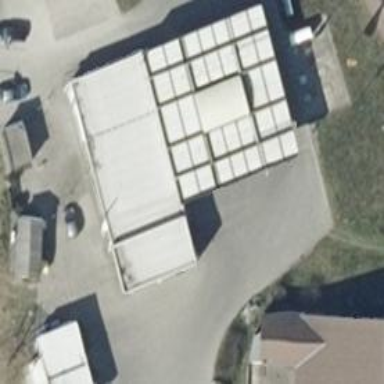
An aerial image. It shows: Fuel station offering Compressed Natural Gas (CNG).